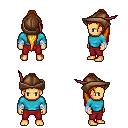
a pixel art fantasy rpg character, male body template, human, tanned skin, teal long-sleeve shirt, red pants, light blonde extra-long topknot hairstyle, leather cap, white cloth bandages, four views (front, back, left, right), 2x2 character sprite sheet, small pixel art, hard edges, no anti-aliasing